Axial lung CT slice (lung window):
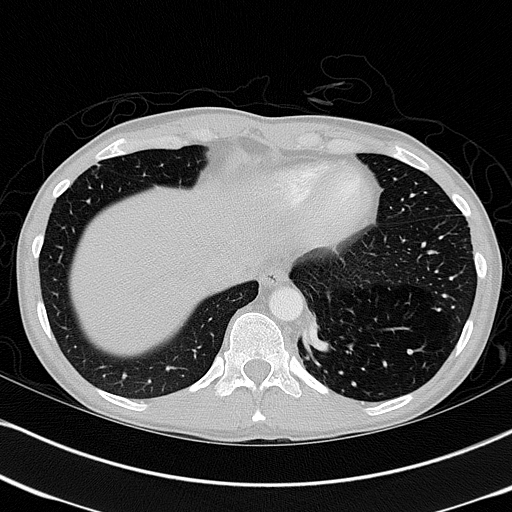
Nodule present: no